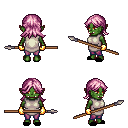
a pixel art fantasy rpg character, female body template, orc, green skin, white tunic, magenta pants, pink loose hair, gold gloves, black slippers, spear, four views (front, back, left, right), 2x2 character sprite sheet, small pixel art, hard edges, no anti-aliasing